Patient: sex M, age 69
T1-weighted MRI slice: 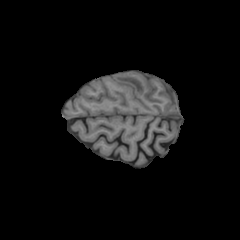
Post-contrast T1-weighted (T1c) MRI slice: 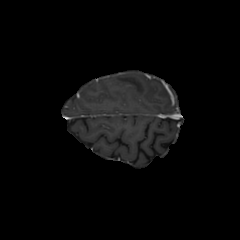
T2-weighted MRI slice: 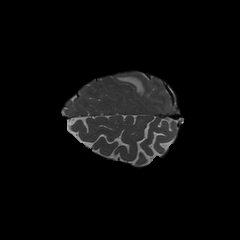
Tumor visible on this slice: yes
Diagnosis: Glioblastoma, IDH-wildtype
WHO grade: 4